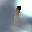
Label: 1